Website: home-depot
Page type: customer-info-address
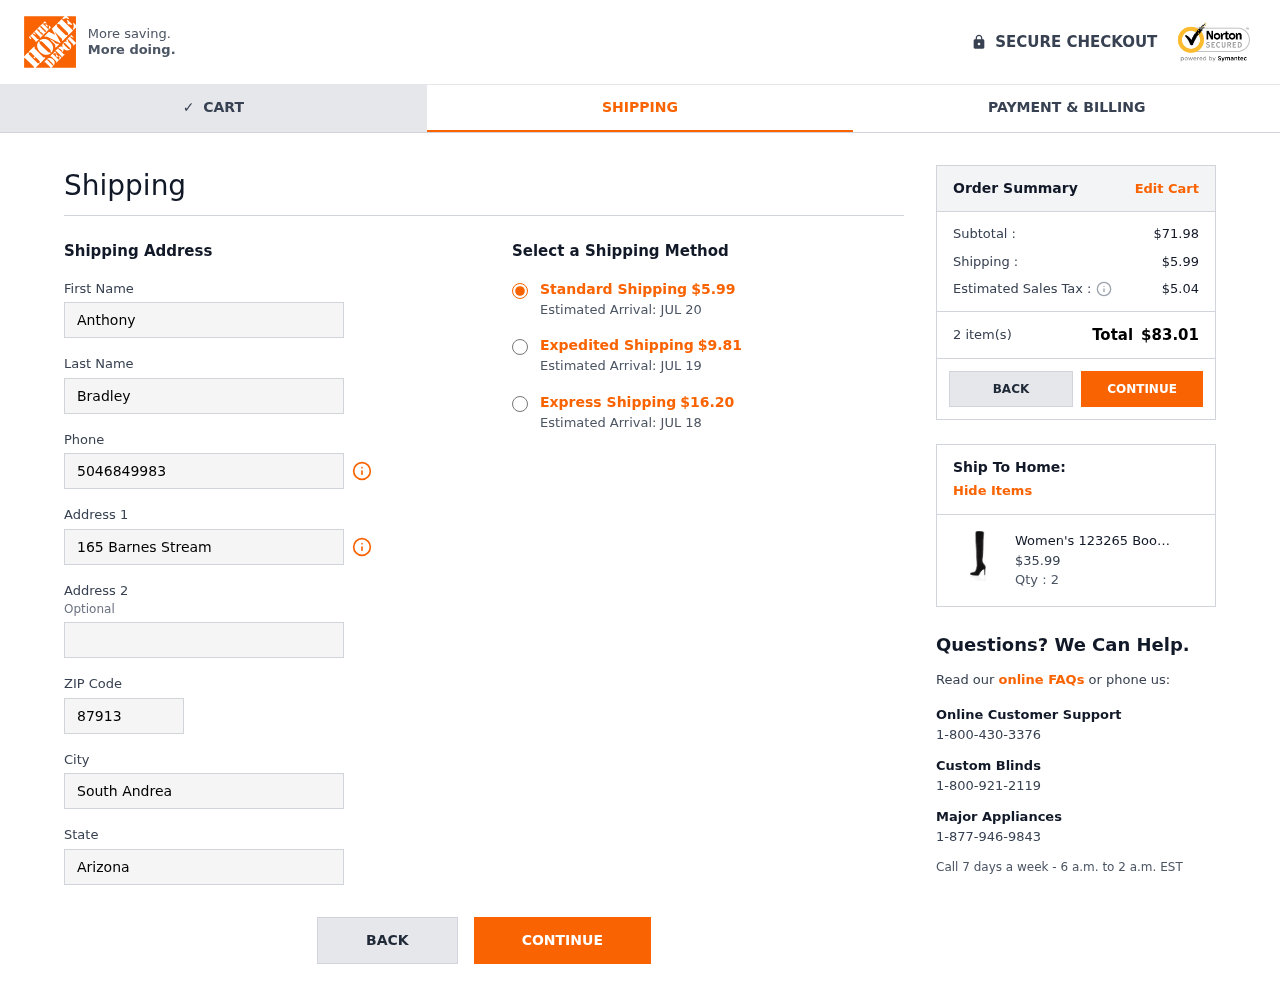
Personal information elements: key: PII_CITY
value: South Andrea
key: PII_FIRSTNAME
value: Anthony
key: PII_LASTNAME
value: Bradley
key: PII_PHONE
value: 5046849983
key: PII_POSTCODE
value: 87913
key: PII_STATE
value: Arizona
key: PII_STREET
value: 165 Barnes Stream
Product elements: key: PRODUCT1_NAME
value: Women's 123265 Boots, Black, 7 UK
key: PRODUCT1_PRICE
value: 35.99
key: PRODUCT1_QUANTITY
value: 2
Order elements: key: ORDER_SHIPPING_COST
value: $5.99
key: ORDER_DELIVERY_DATE
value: Estimated Arrival: JUL 20
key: ORDER_SHIPPING_COST_EXPEDITED
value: $9.81
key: ORDER_DELIVERY_DATE_EXPEDITED
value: Estimated Arrival: JUL 19
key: ORDER_SHIPPING_COST_EXPRESS
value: $16.20
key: ORDER_DELIVERY_DATE_EXPRESS
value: Estimated Arrival: JUL 18
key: ORDER_SUBTOTAL
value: $71.98
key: ORDER_TAX
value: $5.04
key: ORDER_NUM_ITEMS
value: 2 item(s)
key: ORDER_TOTAL
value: $83.01